Question: <URL>, certain changes made to the document in a 'mouseover' or 'mousemove' handler will prevent 'mousedown', 'mouseup', and 'click' events from firing on the element:

Is there a complete list of changes to the document that count as "content changes"?
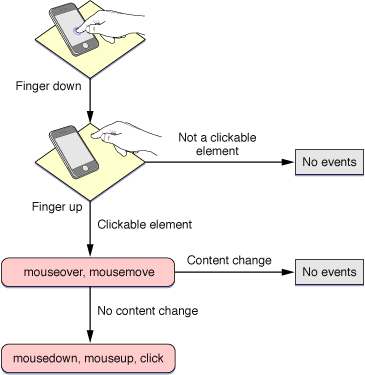
Answer: I don't have a complete list, but here are some changes that count as content changes, and others that do not count as content changes:
## Content changes
- Call <URL>
<URL>- Reveal an element hidden by 'display:none'
<URL>- Reveal an element hidden by 'visibility:hidden'
<URL>
## Non-content changes
- Set <URL>
<URL>
<URL>
<URL>- Change the text color
<URL>- Add a class
<URL>- Hide an element via 'display:none'
<URL>- Hide an element via 'visibility:hidden'
<URL>
<URL>
## See also
- <URL>